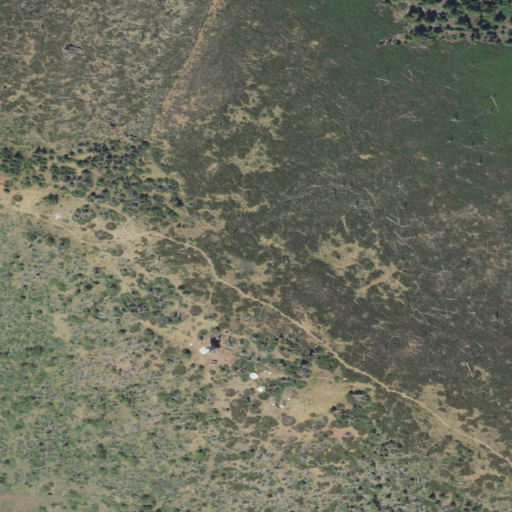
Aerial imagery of mountain in Oregon named Black Butte containing evergreen forest, shrub, grassland, and open development